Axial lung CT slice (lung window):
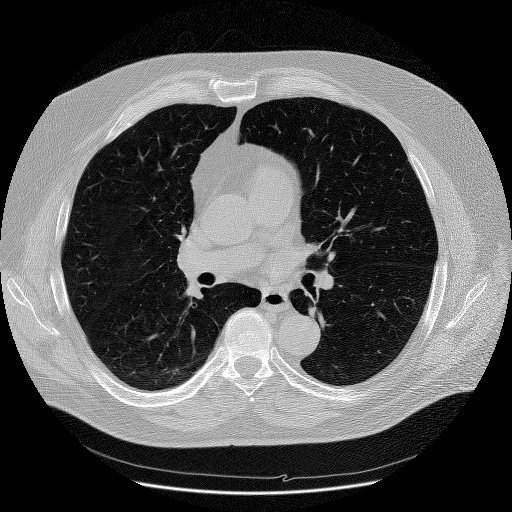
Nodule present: no